Question: <URL>I want to move these blocks in the centre of the page.I have used html and tailwind css.I have tried justify-centre but its not working. please help.Here's the html code.[
'''
<main>
<div class="justify-center items-center">
<div class="bg-blue-200 py-20 text-center">
<!-- grid -->
<div class="flex">
<div>
<div class="cursor-pointer bg-slate-500 h-20 w-20 border-blue-200 border">
</div>
<div class="cursor-pointer bg-slate-500 h-20 w-20 border-blue-200 border">
</div>
<div class="cursor-pointer bg-slate-500 h-20 w-20 border-blue-200 border">
</div>
</div>
<div>
<div class="cursor-pointer bg-slate-500 h-20 w-20 border-blue-200 border">
</div>
<div class="cursor-pointer bg-slate-500 h-20 w-20 border-blue-200 border">
</div>
<div class="cursor-pointer bg-slate-500 h-20 w-20 border-blue-200 border">
</div>
</div>
<div>
<div class="cursor-pointer bg-slate-500 h-20 w-20 border-blue-200 border">
</div>
<div class="cursor-pointer bg-slate-500 h-20 w-20 border-blue-200 border">
</div>
<div class="cursor-pointer bg-slate-500 h-20 w-20 border-blue-200 border">
</div>
</div>
</div>
</div>
</div>
</main>
'''

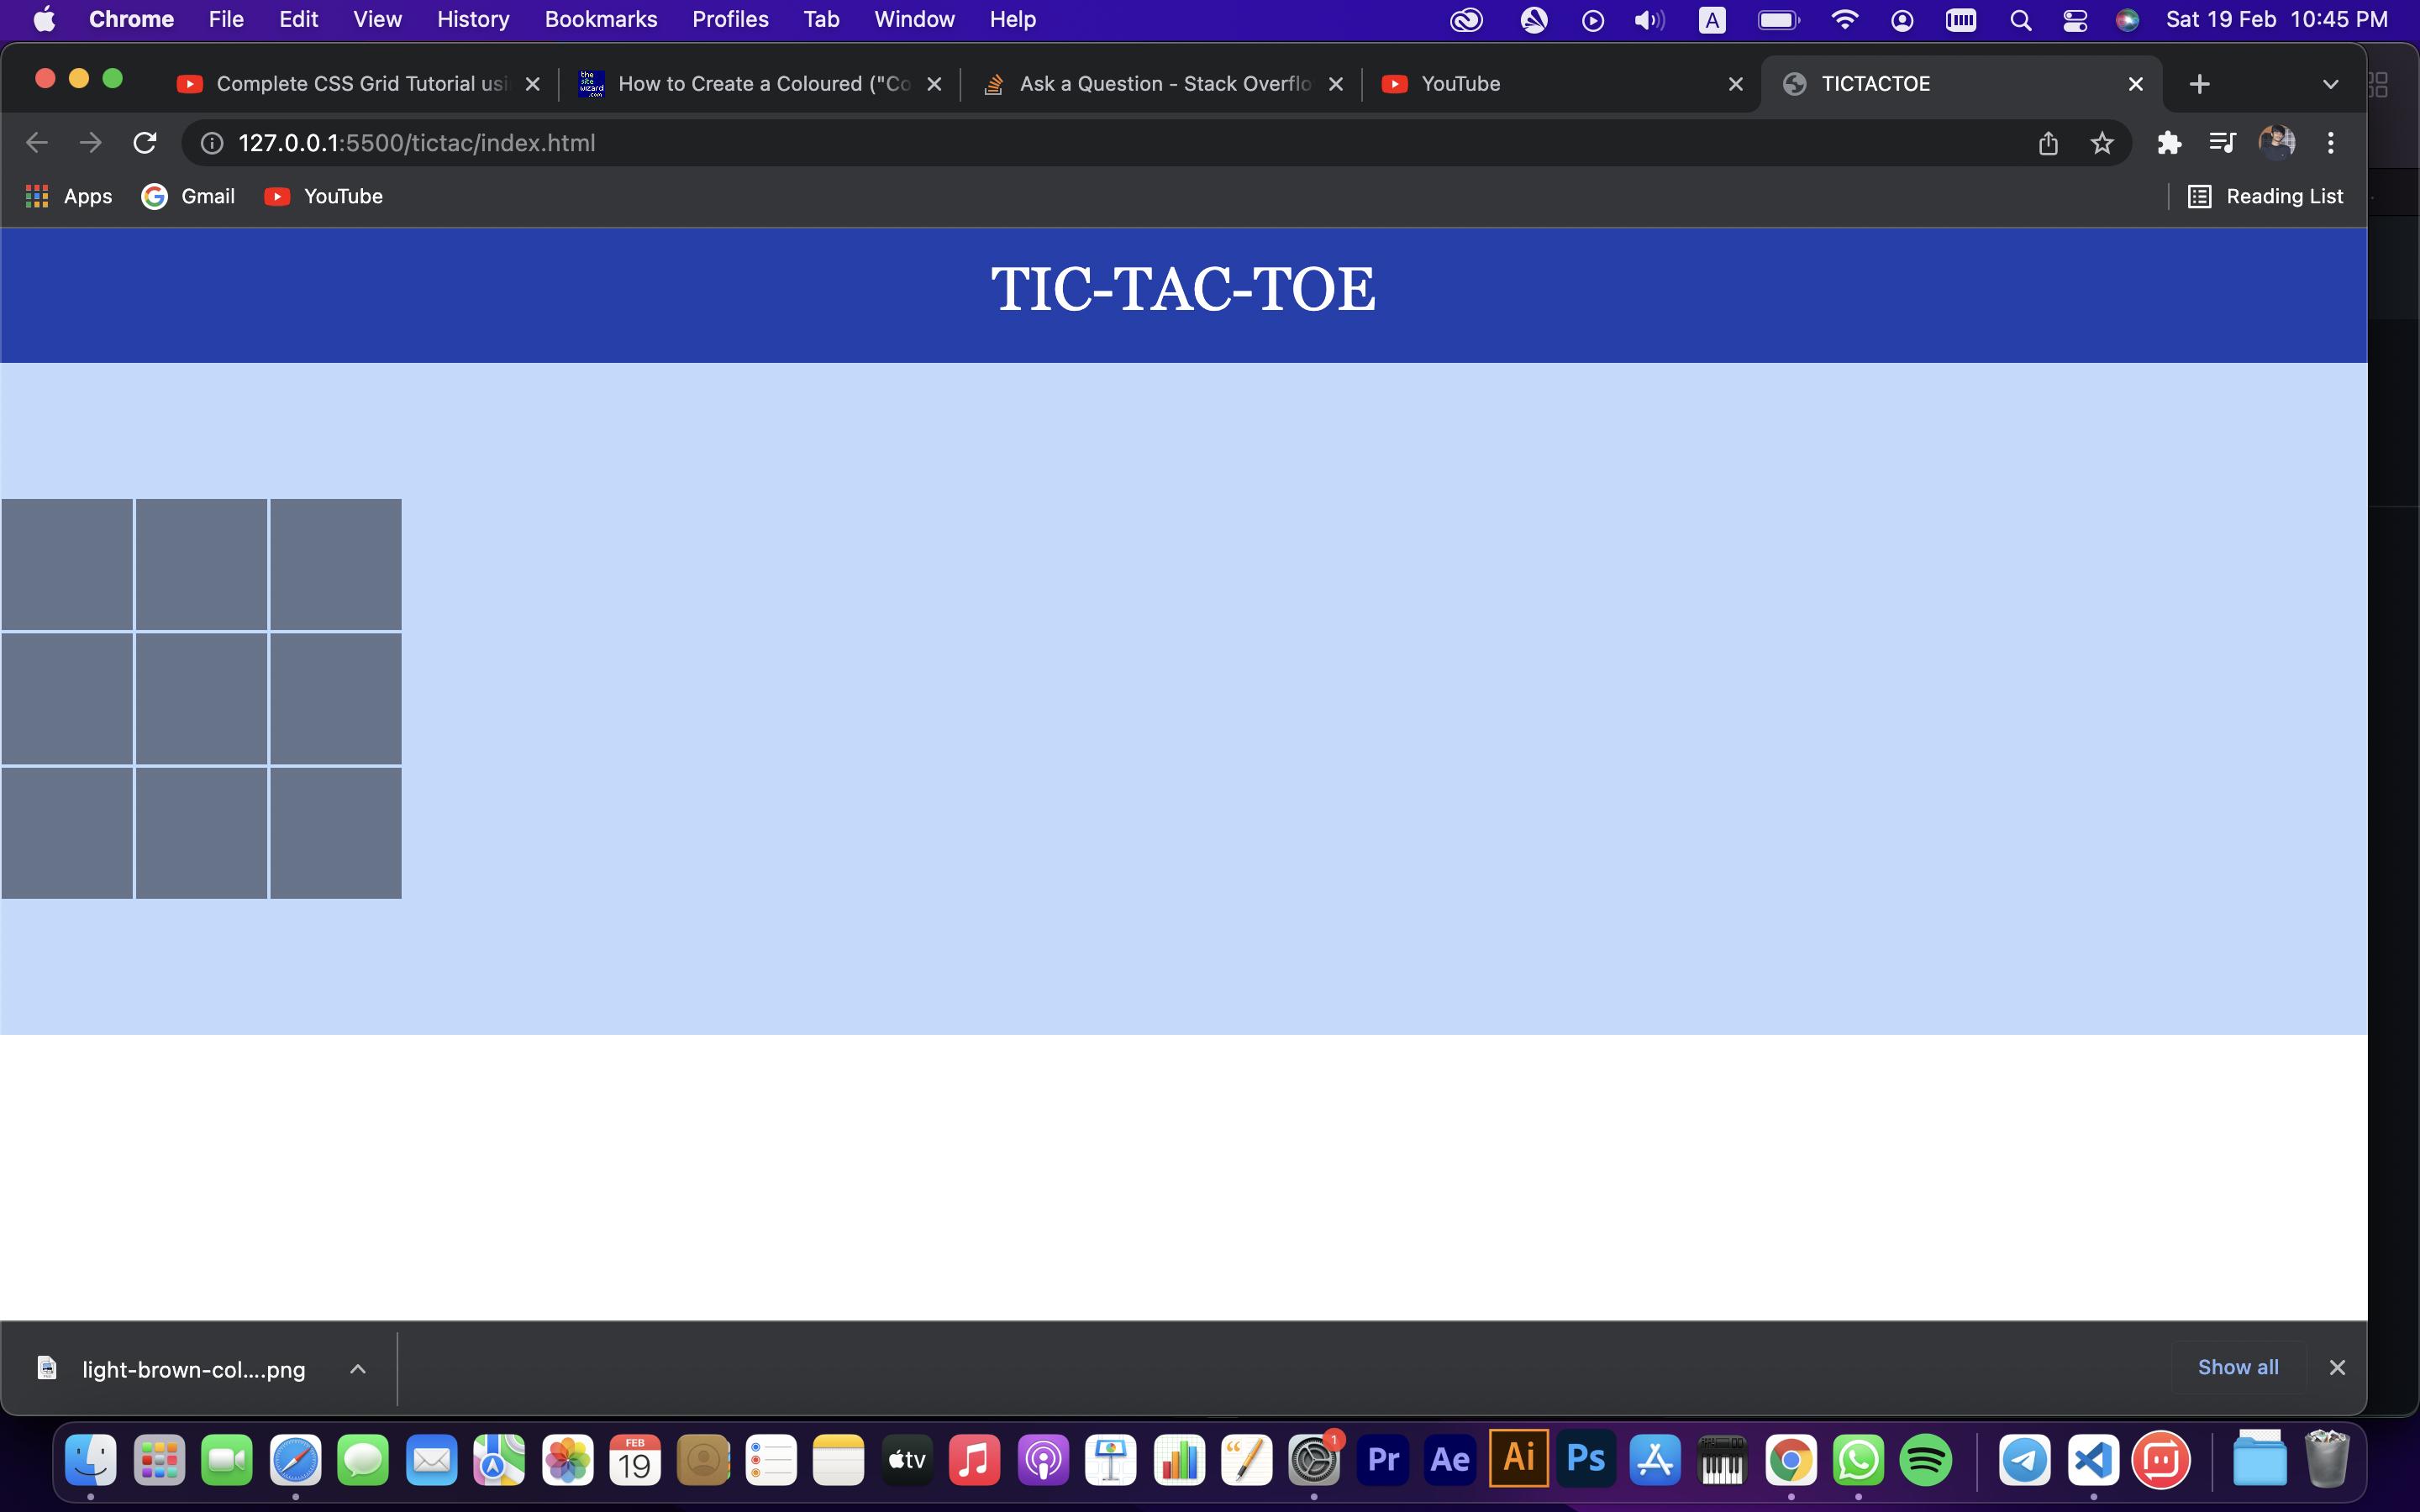
Answer: Add justify-center to the class where whole blocks have parent div, that is line number 4
'''
<main>
<div class="justify-center items-center">
<div class="bg-blue-200 py-20 text-center">
<!-- grid -->
<div class="flex justify-center">
<div>
<div class="cursor-pointer bg-slate-500 h-20 w-20 border-blue-200 border"></div>
<div class="cursor-pointer bg-slate-500 h-20 w-20 border-blue-200 border"></div>
<div class="cursor-pointer bg-slate-500 h-20 w-20 border-blue-200 border"></div>
</div>
<div>
<div class="cursor-pointer bg-slate-500 h-20 w-20 border-blue-200 border"></div>
<div class="cursor-pointer bg-slate-500 h-20 w-20 border-blue-200 border"></div>
<div class="cursor-pointer bg-slate-500 h-20 w-20 border-blue-200 border"></div>
</div>
<div>
<div class="cursor-pointer bg-slate-500 h-20 w-20 border-blue-200 border"></div>
<div class="cursor-pointer bg-slate-500 h-20 w-20 border-blue-200 border"></div>
<div class="cursor-pointer bg-slate-500 h-20 w-20 border-blue-200 border"></div>
</div>
</div>
</div>
</div>
</main>
'''
<URL>